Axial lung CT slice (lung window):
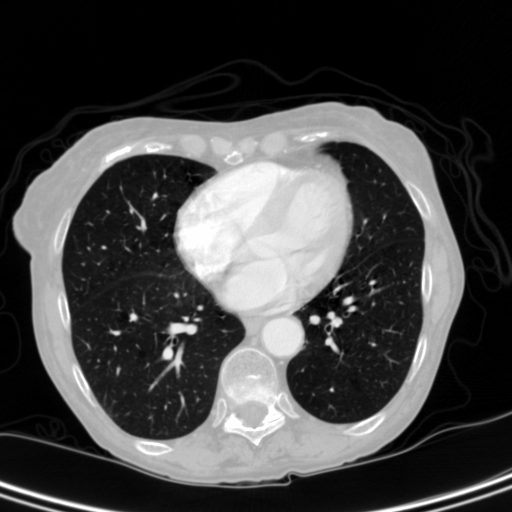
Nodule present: no